Field crop: maize
Growth stage: 2
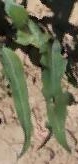
Species: maize